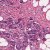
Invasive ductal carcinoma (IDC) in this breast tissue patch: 1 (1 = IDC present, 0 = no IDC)